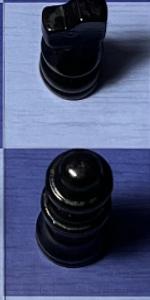
Label: Queen_Black